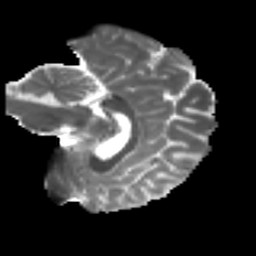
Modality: T2w
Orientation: sagittal
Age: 24
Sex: male
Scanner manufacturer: ge
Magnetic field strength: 3 T
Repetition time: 7.8 s
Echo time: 0.0606 s